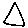
Label: triangle